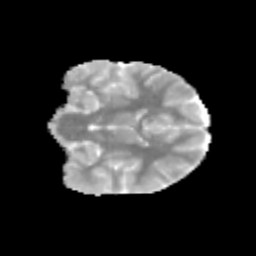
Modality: MD
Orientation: coronal
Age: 10
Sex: female
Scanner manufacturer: siemens
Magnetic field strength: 3 T
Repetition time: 3.8 s
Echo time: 0.07 s